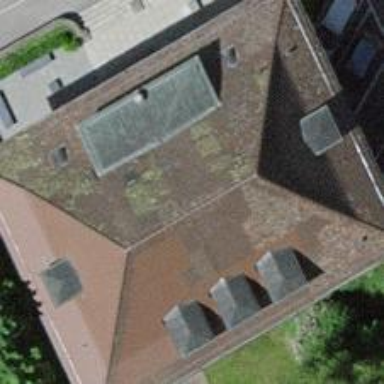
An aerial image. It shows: School building.